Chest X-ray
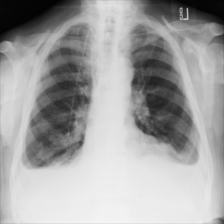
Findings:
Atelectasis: negative
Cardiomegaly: negative
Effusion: positive
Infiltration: negative
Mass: negative
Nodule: negative
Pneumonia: negative
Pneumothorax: negative
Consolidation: positive
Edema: negative
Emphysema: negative
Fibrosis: negative
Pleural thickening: negative
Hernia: negative